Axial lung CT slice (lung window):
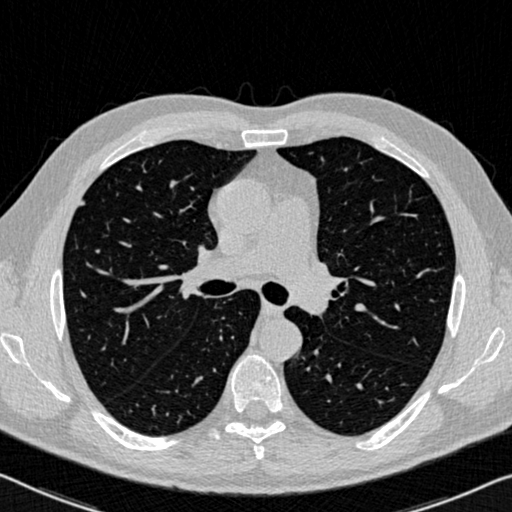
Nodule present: no